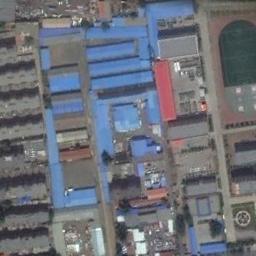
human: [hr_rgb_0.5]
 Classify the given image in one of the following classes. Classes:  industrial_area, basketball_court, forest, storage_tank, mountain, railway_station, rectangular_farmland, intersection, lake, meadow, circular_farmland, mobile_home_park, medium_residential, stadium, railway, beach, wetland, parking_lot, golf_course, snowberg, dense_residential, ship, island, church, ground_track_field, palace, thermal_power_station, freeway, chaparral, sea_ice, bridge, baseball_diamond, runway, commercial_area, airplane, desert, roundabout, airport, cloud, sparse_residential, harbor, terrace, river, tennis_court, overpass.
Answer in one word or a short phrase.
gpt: industrial_area